Question: I want to delete last message from my firestore.
'''
public void delete_messages (Integer delete_message){
FirebaseFirestore db = FirebaseFirestore.getInstance();
db.collection("messages").limitToLast(delete_message)
.delete()
.addOnSuccessListener (aVoid -> Log.d("Kasowanie", "DocumentSnapshot successfully deleted!"))
.addOnFailureListener (e -> Log.w("Kasowanie", "Error deleting document", e));
}
'''
Where is Error ?
EDIT. I want delete last message for example
delete_messages(10) -- deleting last 10 messages.
Firebase structure
Collection --messages
Documents structure
-login
-time
-text

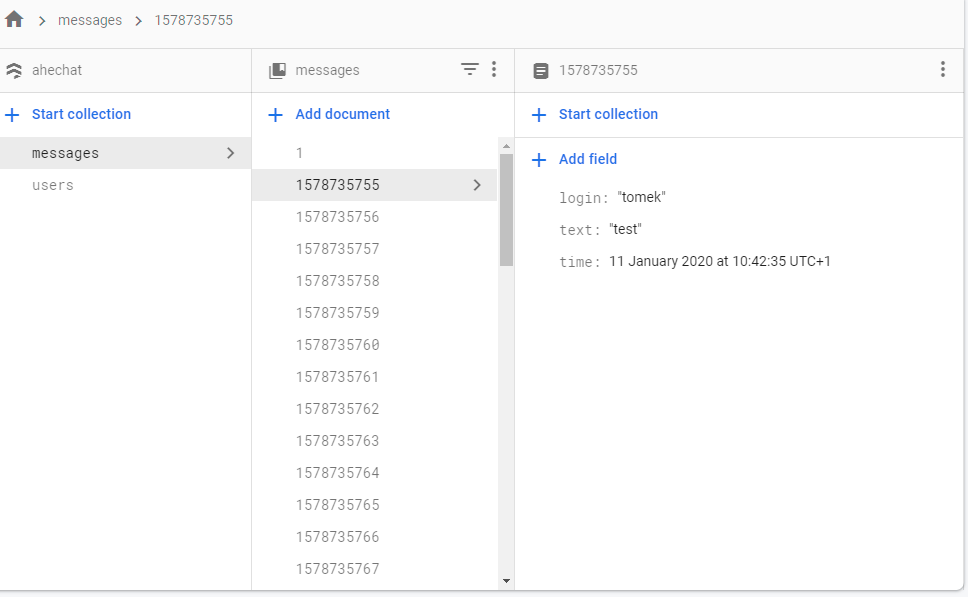
Answer: Your own answer is mostly the way to do it. The biggest thing to realize is that you can only write/delete a document in Firestore if you know its complete path. So Firestore doesn't support something like DELETE queries, where you send a query to Firestore. Instead you have to execute the query in your code, and then delete the result, as the code in <URL> does.
The thing I noticed is that the actual delete call can a lot simpler than in your answer though, since you can easily get a 'DocumentReference' from the 'DocumentSnapshot' in your completion listener.
So something like:
'''
public void delete_messages(Integer quantity) {
FirebaseFirestore db = FirebaseFirestore.getInstance();
db.collection("messages").orderBy("time", Query.Direction.DESCENDING).limit(quantity)
.get()
.addOnCompleteListener(task -> {
if (task.isSuccessful()) {
for (QueryDocumentSnapshot document : task.getResult()) {
document.getReference().delete()
.addOnSuccessListener (aVoid -> Log.d("Kasowanie", "DocumentSnapshot successfully deleted!"))
.addOnFailureListener (e -> Log.w("Kasowanie", "Error deleting document", e));
}
} else {
Log.e("ERROR", "Error getting documents: ", task.getException());
}
});
}
'''